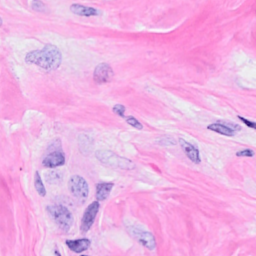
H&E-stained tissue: Breast